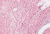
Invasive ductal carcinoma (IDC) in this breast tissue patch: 0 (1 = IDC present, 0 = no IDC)